Question: I need to make background like this for each row on my listview .

Is there anyway to do it without using background images ? I mean is there anyway to make this by just using xml drawables ?
thanks
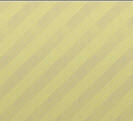
Answer: You need to create a 'repeatable' 'Bitmap' and set it to your 'layout' as a 'background'.
Use this image
(You can edit image if you want to change color etc , if you need psd file i can share)
'''
<bitmap xmlns:android="http://schemas.android.com/apk/res/android"
android:src="@drawable/rep_bg"
android:tileMode="repeat" />
'''
in your 'layout' set
'''
android:background="@drawable/backrepeat"
'''
Final output would be